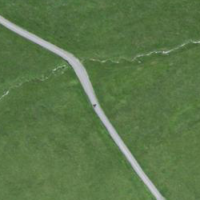
EUNIS habitat code: 26
Species observed at this site:
Boloria titania
Lysandra coridon
Campanula thyrsoides